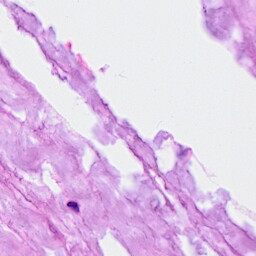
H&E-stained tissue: Breast